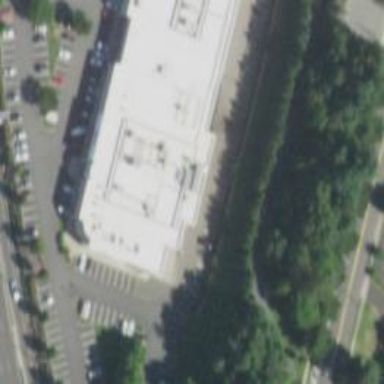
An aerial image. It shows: Supermarket.